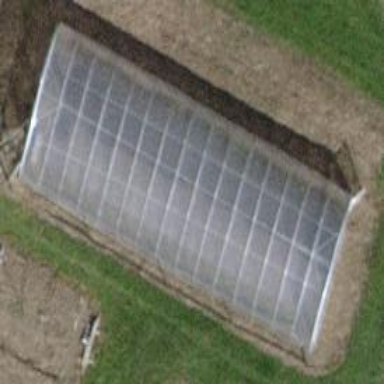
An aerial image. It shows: Greenhouse.